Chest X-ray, PA view. Patient: 26 years old, sex F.
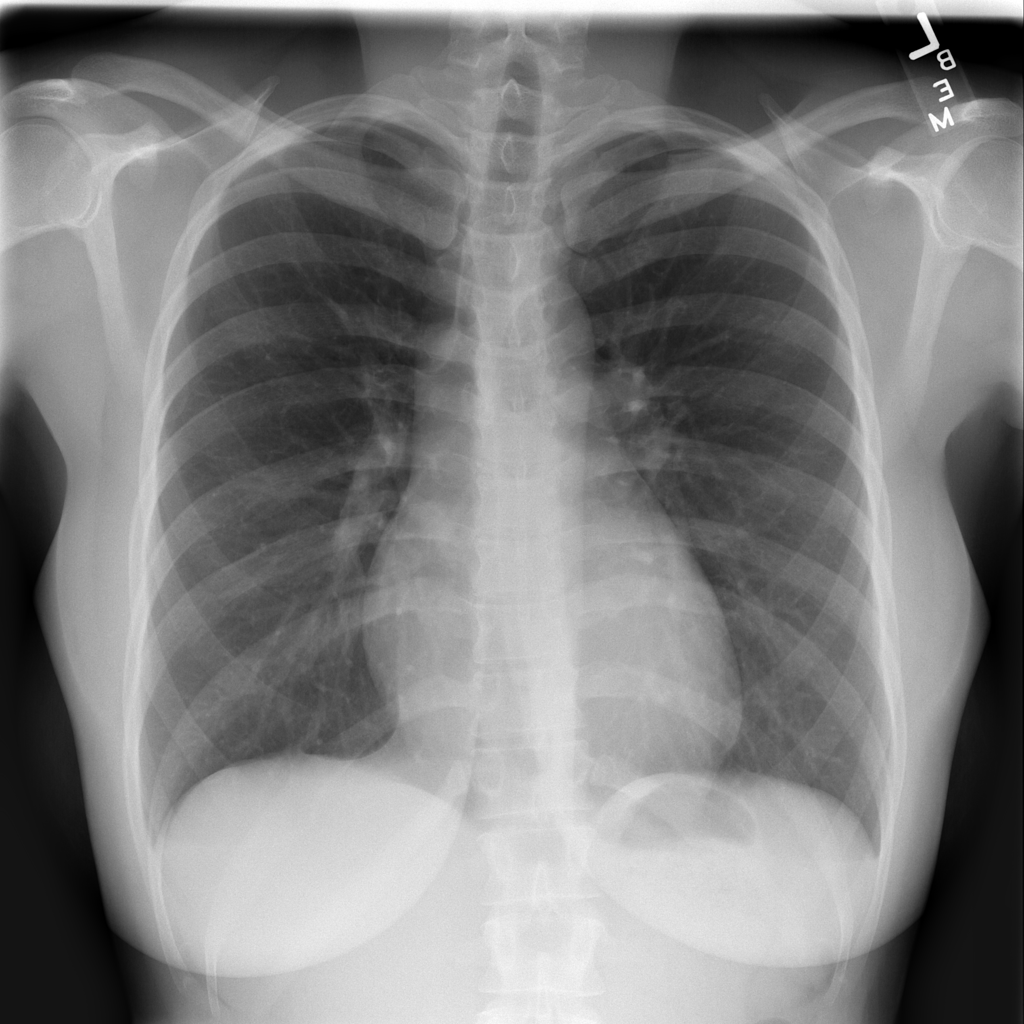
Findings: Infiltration